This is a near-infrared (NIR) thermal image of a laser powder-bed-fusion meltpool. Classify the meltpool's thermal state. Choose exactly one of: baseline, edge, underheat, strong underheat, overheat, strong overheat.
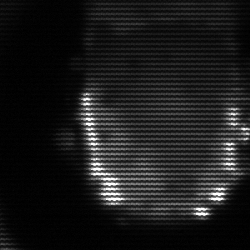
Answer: baseline